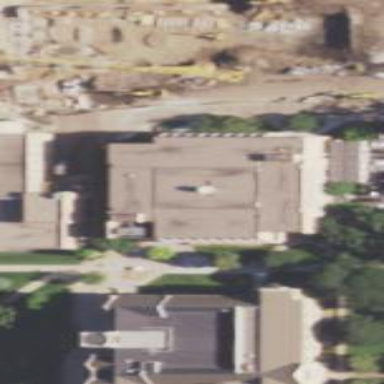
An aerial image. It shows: University building.